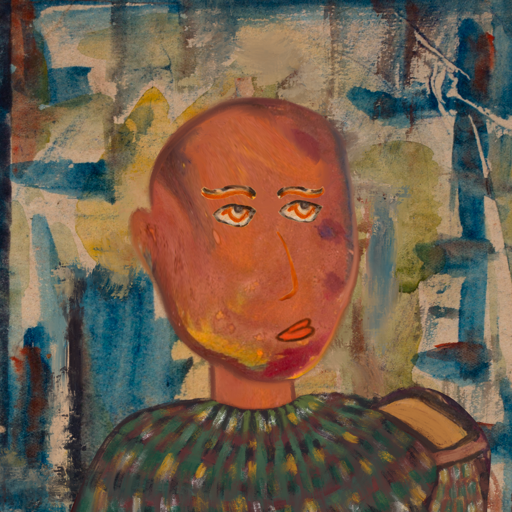
Background: Orphan, Head And Neck Side: Mother_And_Son_Son, Face Side: Experience, Bust: After_Raid, Hair Side: Blank, Head Accessory: Blank, Second Necklace: Blank, Necklace: Blank, Baby: Blank